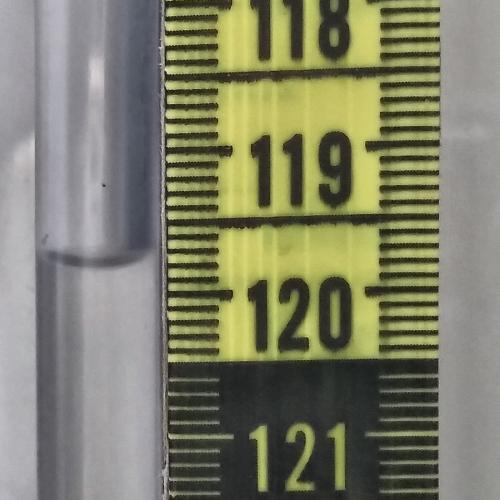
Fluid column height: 119.8 cm